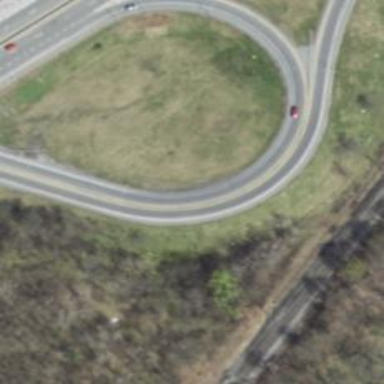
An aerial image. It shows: Trunk link highway.